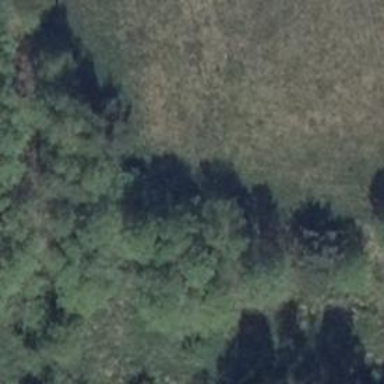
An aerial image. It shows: Hunting stand.